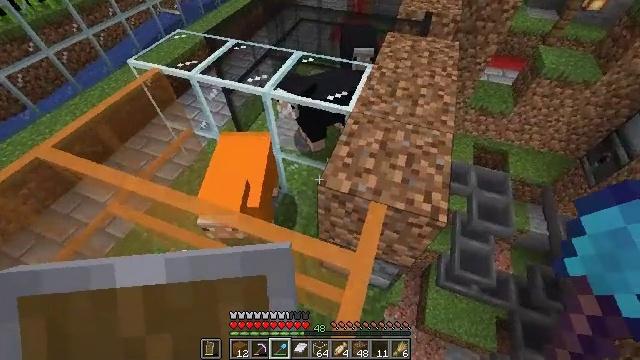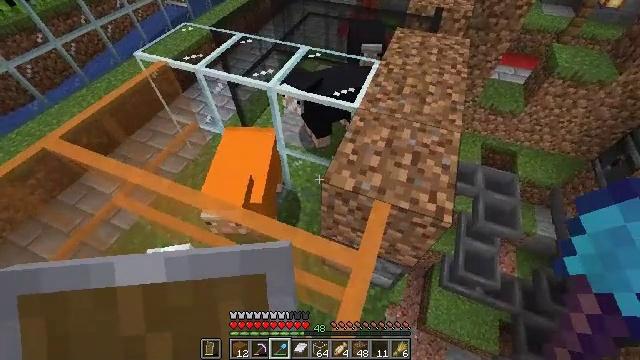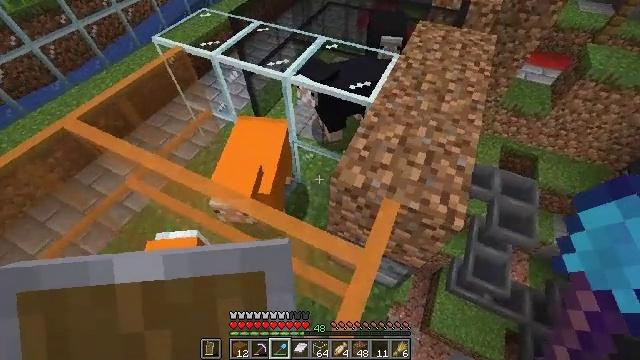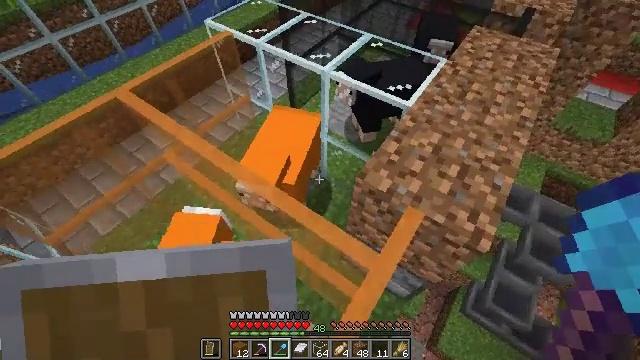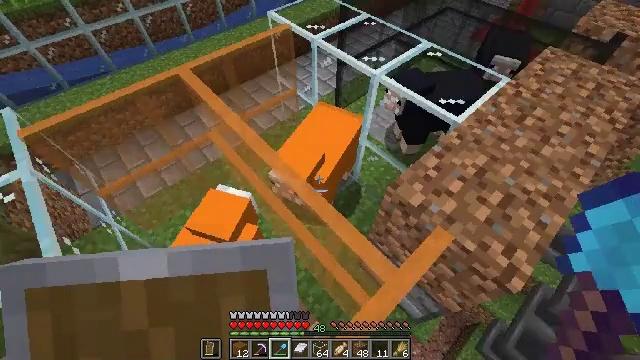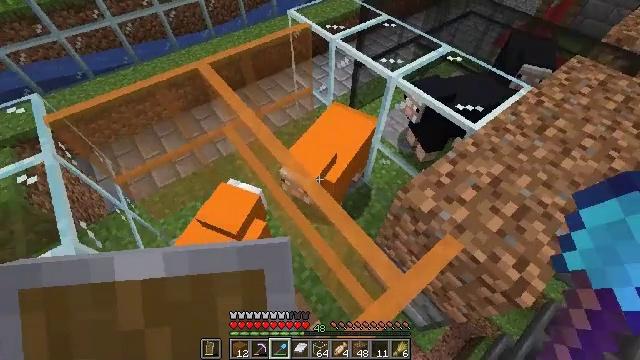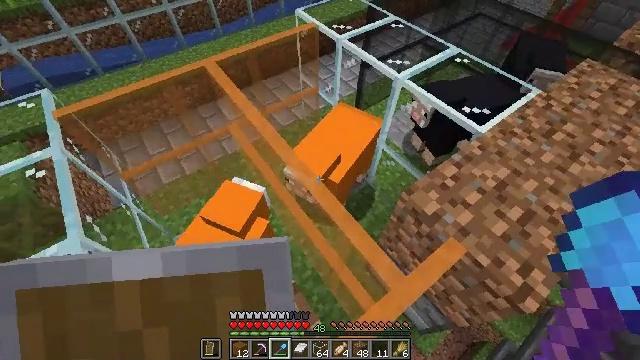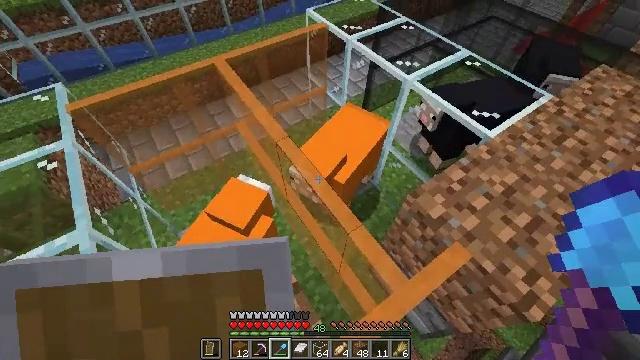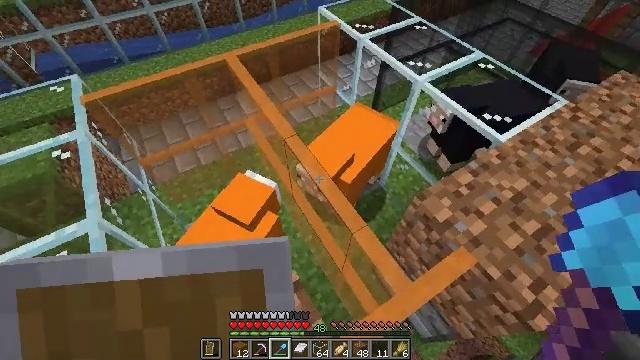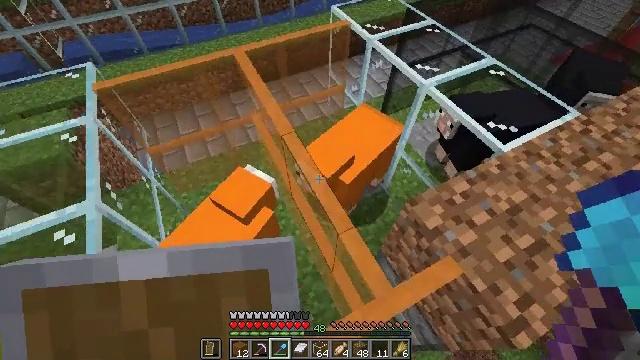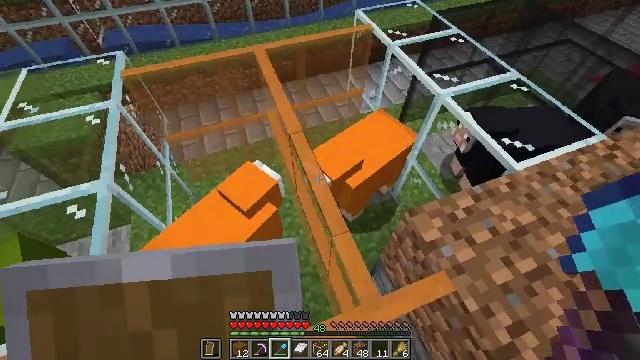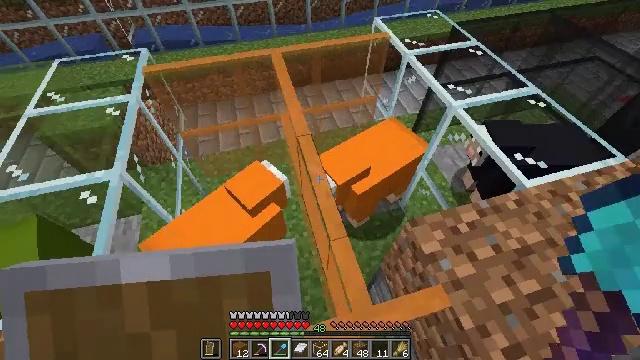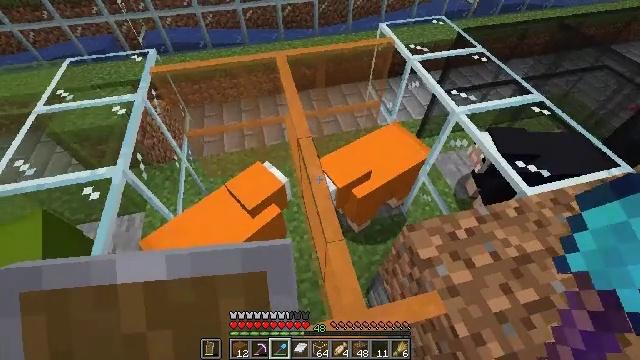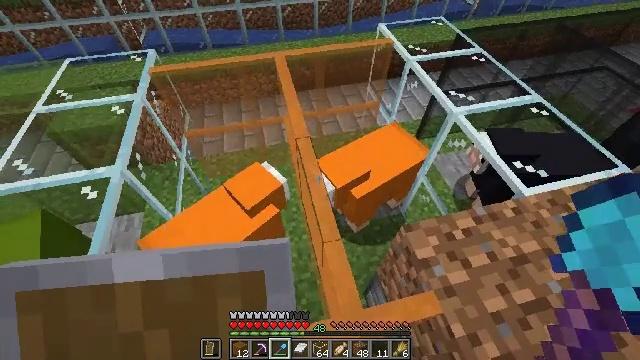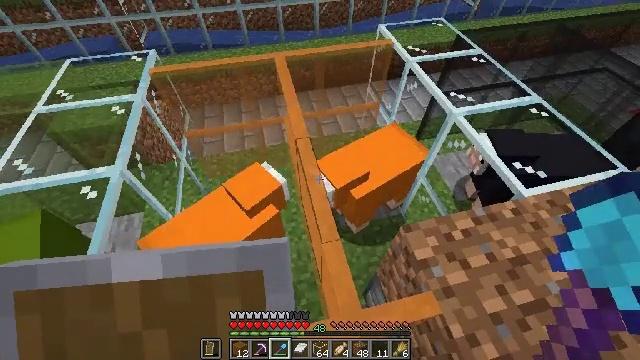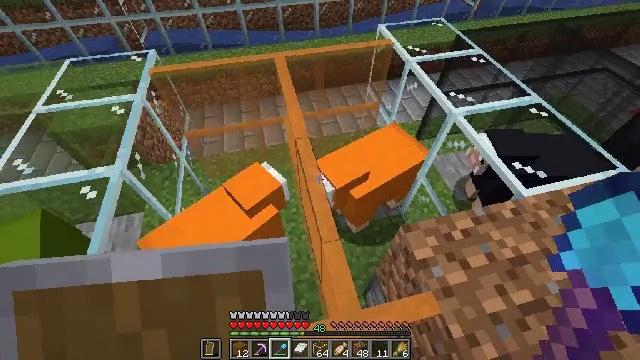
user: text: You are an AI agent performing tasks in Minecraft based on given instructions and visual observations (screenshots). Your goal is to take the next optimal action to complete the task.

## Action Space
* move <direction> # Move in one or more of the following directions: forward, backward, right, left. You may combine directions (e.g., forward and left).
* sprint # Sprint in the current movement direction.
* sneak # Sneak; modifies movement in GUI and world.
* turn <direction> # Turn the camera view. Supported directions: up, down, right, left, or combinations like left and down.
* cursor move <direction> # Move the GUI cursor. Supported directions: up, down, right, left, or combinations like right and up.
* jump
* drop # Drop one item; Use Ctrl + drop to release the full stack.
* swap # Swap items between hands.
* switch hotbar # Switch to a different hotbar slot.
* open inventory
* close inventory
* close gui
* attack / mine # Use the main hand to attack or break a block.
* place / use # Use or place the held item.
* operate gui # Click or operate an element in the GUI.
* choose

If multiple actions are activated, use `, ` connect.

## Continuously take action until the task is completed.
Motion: motion action
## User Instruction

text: Mine the orange stained glass pane from a window.
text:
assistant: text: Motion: turn left
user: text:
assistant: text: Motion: turn left and down
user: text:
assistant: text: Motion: turn left
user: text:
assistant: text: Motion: turn left
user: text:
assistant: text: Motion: turn left
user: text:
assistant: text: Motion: turn left
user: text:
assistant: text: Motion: turn left
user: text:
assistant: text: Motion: move right, turn left
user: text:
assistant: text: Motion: move right, turn left
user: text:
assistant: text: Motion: turn left
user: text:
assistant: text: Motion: turn left and up
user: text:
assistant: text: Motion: turn left
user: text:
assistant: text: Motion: no_op
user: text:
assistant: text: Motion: no_op
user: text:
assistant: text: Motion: no_op
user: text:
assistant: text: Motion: no_op
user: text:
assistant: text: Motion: no_op
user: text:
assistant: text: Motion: no_op
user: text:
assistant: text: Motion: move forward, turn up
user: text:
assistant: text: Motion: move forward, turn left and up
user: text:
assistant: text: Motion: move forward, turn up
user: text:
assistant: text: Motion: move forward
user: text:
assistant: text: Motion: move forward
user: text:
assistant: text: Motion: move forward, turn left
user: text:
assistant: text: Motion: move forward, turn left and up
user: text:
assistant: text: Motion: move forward, turn left and up
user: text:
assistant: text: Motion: move forward, turn left and up
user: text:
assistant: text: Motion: move forward
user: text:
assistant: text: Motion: move forward
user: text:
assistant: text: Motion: move forward, turn left